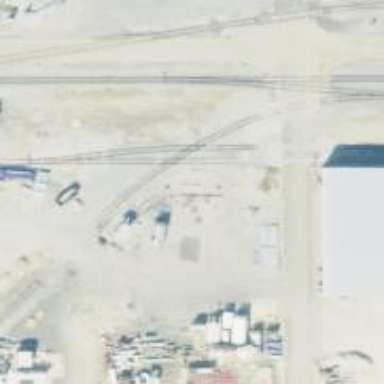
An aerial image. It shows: Railway crossing.